Question: I'm trying to import a large file (>2Go) into Microsoft Access 2010/2013 but I really can't even start the process of importation.
When I choose the file and I validate, I get this error message:

The message is in Frensh, and it means; the file doesn't contain any data or the file is very large.
Thanks for your help!
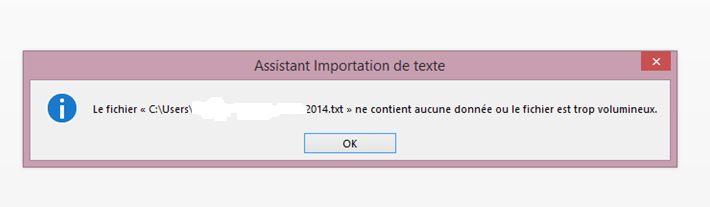
Answer: The upper limit on the size of a Microsoft Access database file is 2GB. Since a table must reside within a single file the upper limit on the size of an Access table is 2GB (less the overhead of the database file itself).
While you be able to split the CSV file and import it into 2 separate tables (in 2 separate .accdb files), it would definitely be inconvenient and probably would be slow. You should consider storing your data in SQL Server Express, where the upper limit on the size of a database is 10GB.